Question: I'm integrating Send button in a site and faced with an issue that error message saying that to be able send to e-mail requires a public e-mail address is escaped. So that user can't click the link to setup @facebook address.
Here is error message screenshot

Is it possible to address it somehow or better report to developers?
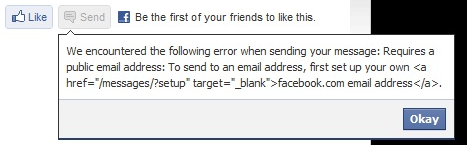
Answer: Appears to be bug: <URL>